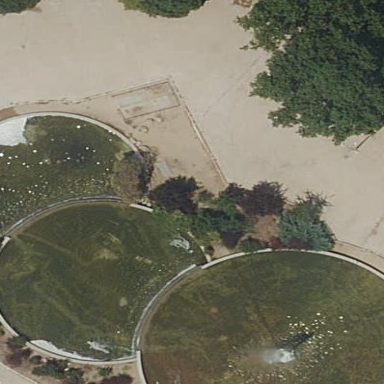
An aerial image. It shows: Beautiful fountain.